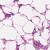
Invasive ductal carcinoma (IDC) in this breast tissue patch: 0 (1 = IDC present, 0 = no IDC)